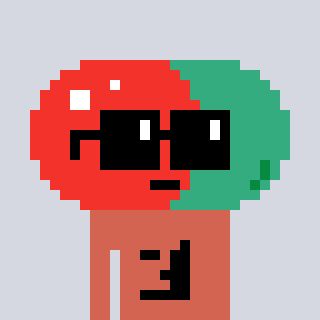
a pixel art character with square black sunglasses, a pill-shaped head and a peachy-colored body on a cool background